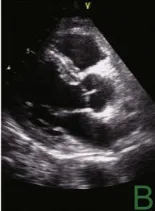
The echocardiogram showed no apparent abnormality Genetic analysis using sequencing chromatograms identified a heterozygous KCNJ2 gene variant (c.220A>G; p.
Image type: radiology (ultrasound)